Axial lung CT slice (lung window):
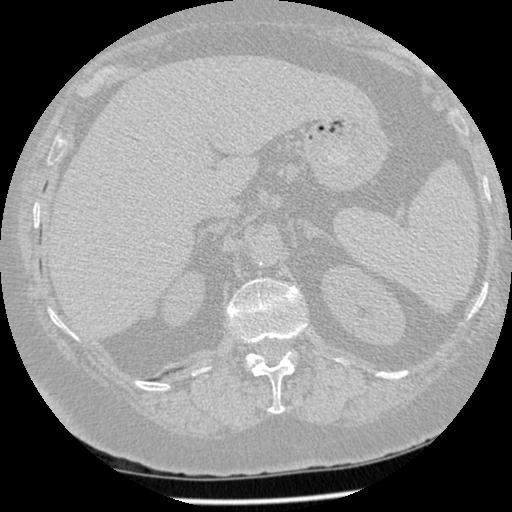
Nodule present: no